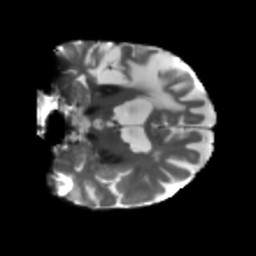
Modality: T2w
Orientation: coronal
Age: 52
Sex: male
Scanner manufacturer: siemens
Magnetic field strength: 3 T
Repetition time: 5.25 s
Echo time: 0.08 s